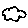
Label: cloud